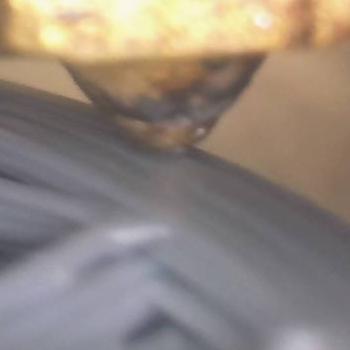
Flow rate: 118%